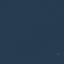
Label: SeaLake